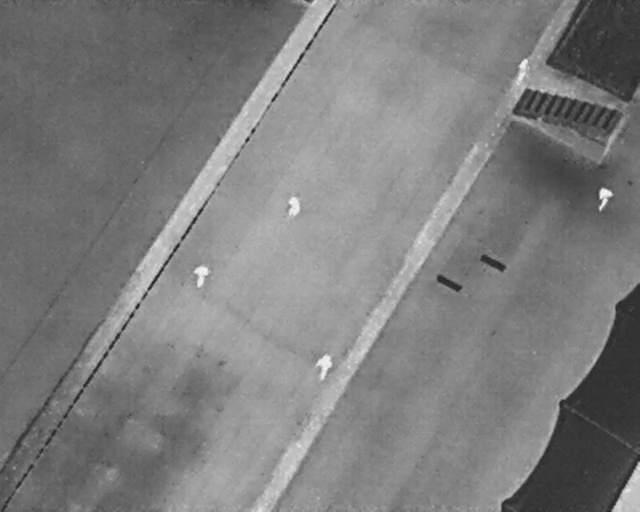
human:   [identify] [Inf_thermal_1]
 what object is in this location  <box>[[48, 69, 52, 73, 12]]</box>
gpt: <ref>1 large person at the bottom</ref>

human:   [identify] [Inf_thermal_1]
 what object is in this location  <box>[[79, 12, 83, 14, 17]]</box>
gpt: <ref>1 medium person at the top right</ref>

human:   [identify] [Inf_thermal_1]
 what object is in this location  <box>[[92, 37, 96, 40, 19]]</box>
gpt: <ref>1 large person at the right</ref>